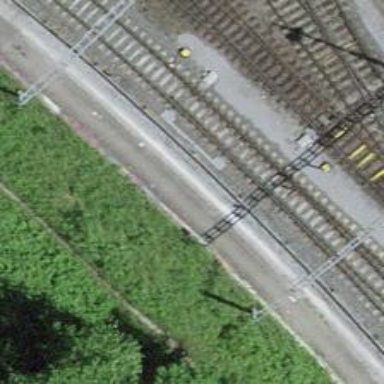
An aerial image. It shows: Railway switch.